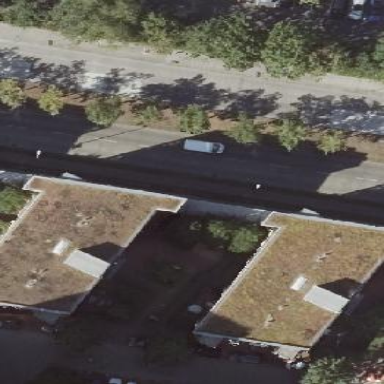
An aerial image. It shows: Residential building with flat roof.